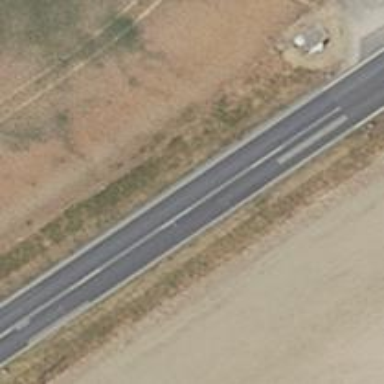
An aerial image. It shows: Secondary road with asphalt surface.